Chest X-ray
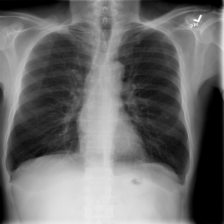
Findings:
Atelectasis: negative
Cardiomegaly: negative
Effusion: negative
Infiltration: negative
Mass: negative
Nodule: negative
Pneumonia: negative
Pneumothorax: negative
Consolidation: negative
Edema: negative
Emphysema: positive
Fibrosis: negative
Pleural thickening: negative
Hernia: negative